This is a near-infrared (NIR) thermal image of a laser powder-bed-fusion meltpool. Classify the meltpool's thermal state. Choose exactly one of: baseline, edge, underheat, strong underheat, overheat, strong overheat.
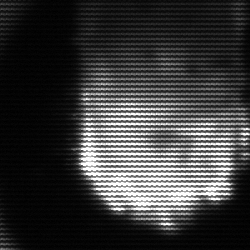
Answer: baseline